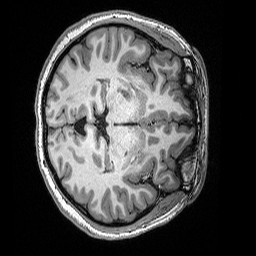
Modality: T1w
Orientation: axial
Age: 29
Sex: female
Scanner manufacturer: siemens
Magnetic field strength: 3 T
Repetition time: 2.53 s
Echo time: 0.0033 s